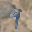
Label: 9